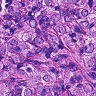
Metastatic tissue present: yes